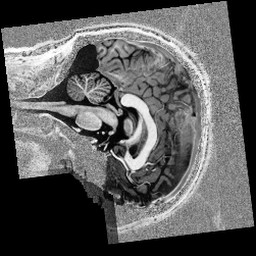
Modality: UNIT1
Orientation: sagittal
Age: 24
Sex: male
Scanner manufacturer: siemens
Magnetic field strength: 6.98 T
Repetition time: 5 s
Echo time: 0.00247 s